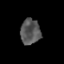
Tissue: lung
Cell type: Myeloid cells
Senescence score: 0.19
Nuclear area (px): 498
Mean DAPI intensity: 86.679